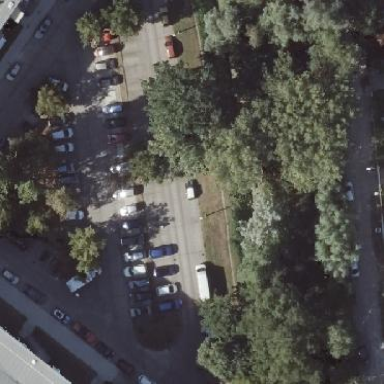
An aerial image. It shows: Street-side parking area with concrete surface.